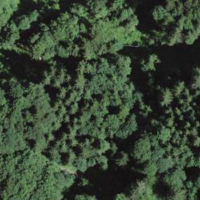
EUNIS habitat code: 43
Species observed at this site:
Petasites albus